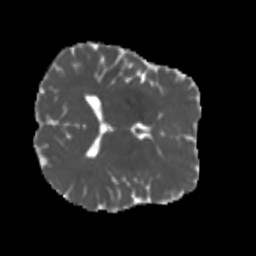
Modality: MD
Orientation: axial
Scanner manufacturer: siemens
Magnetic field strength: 3 T
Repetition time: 4 s
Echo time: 0.0594 s